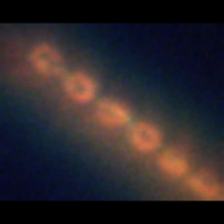
Taxon: Chaetoceros
Group: Diatoms